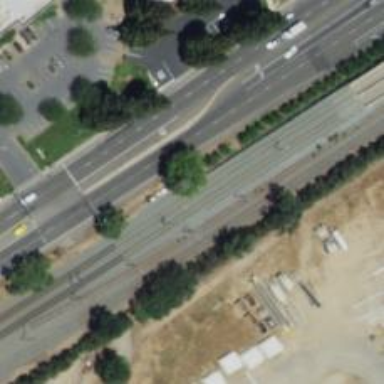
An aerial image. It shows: Light rail railway line with electrified contact line running along embankment.